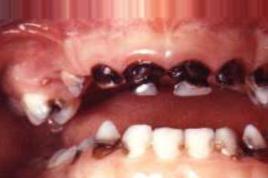
Condition: Caries